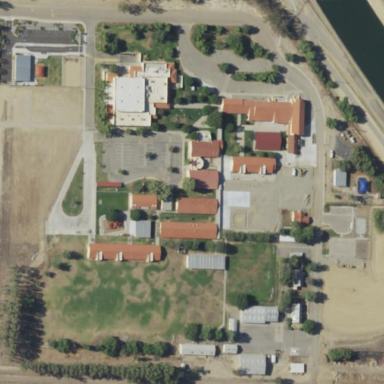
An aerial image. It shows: School.